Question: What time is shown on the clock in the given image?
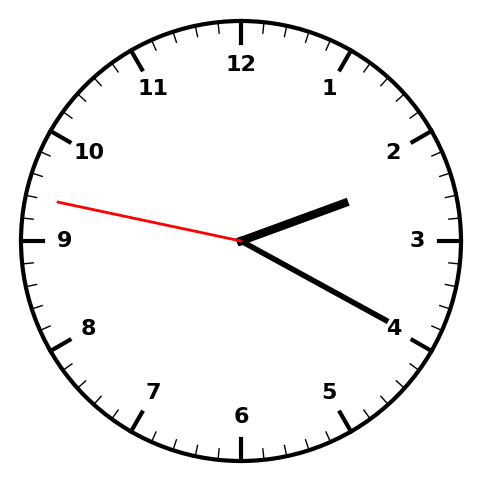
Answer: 02:19:47